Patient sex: M
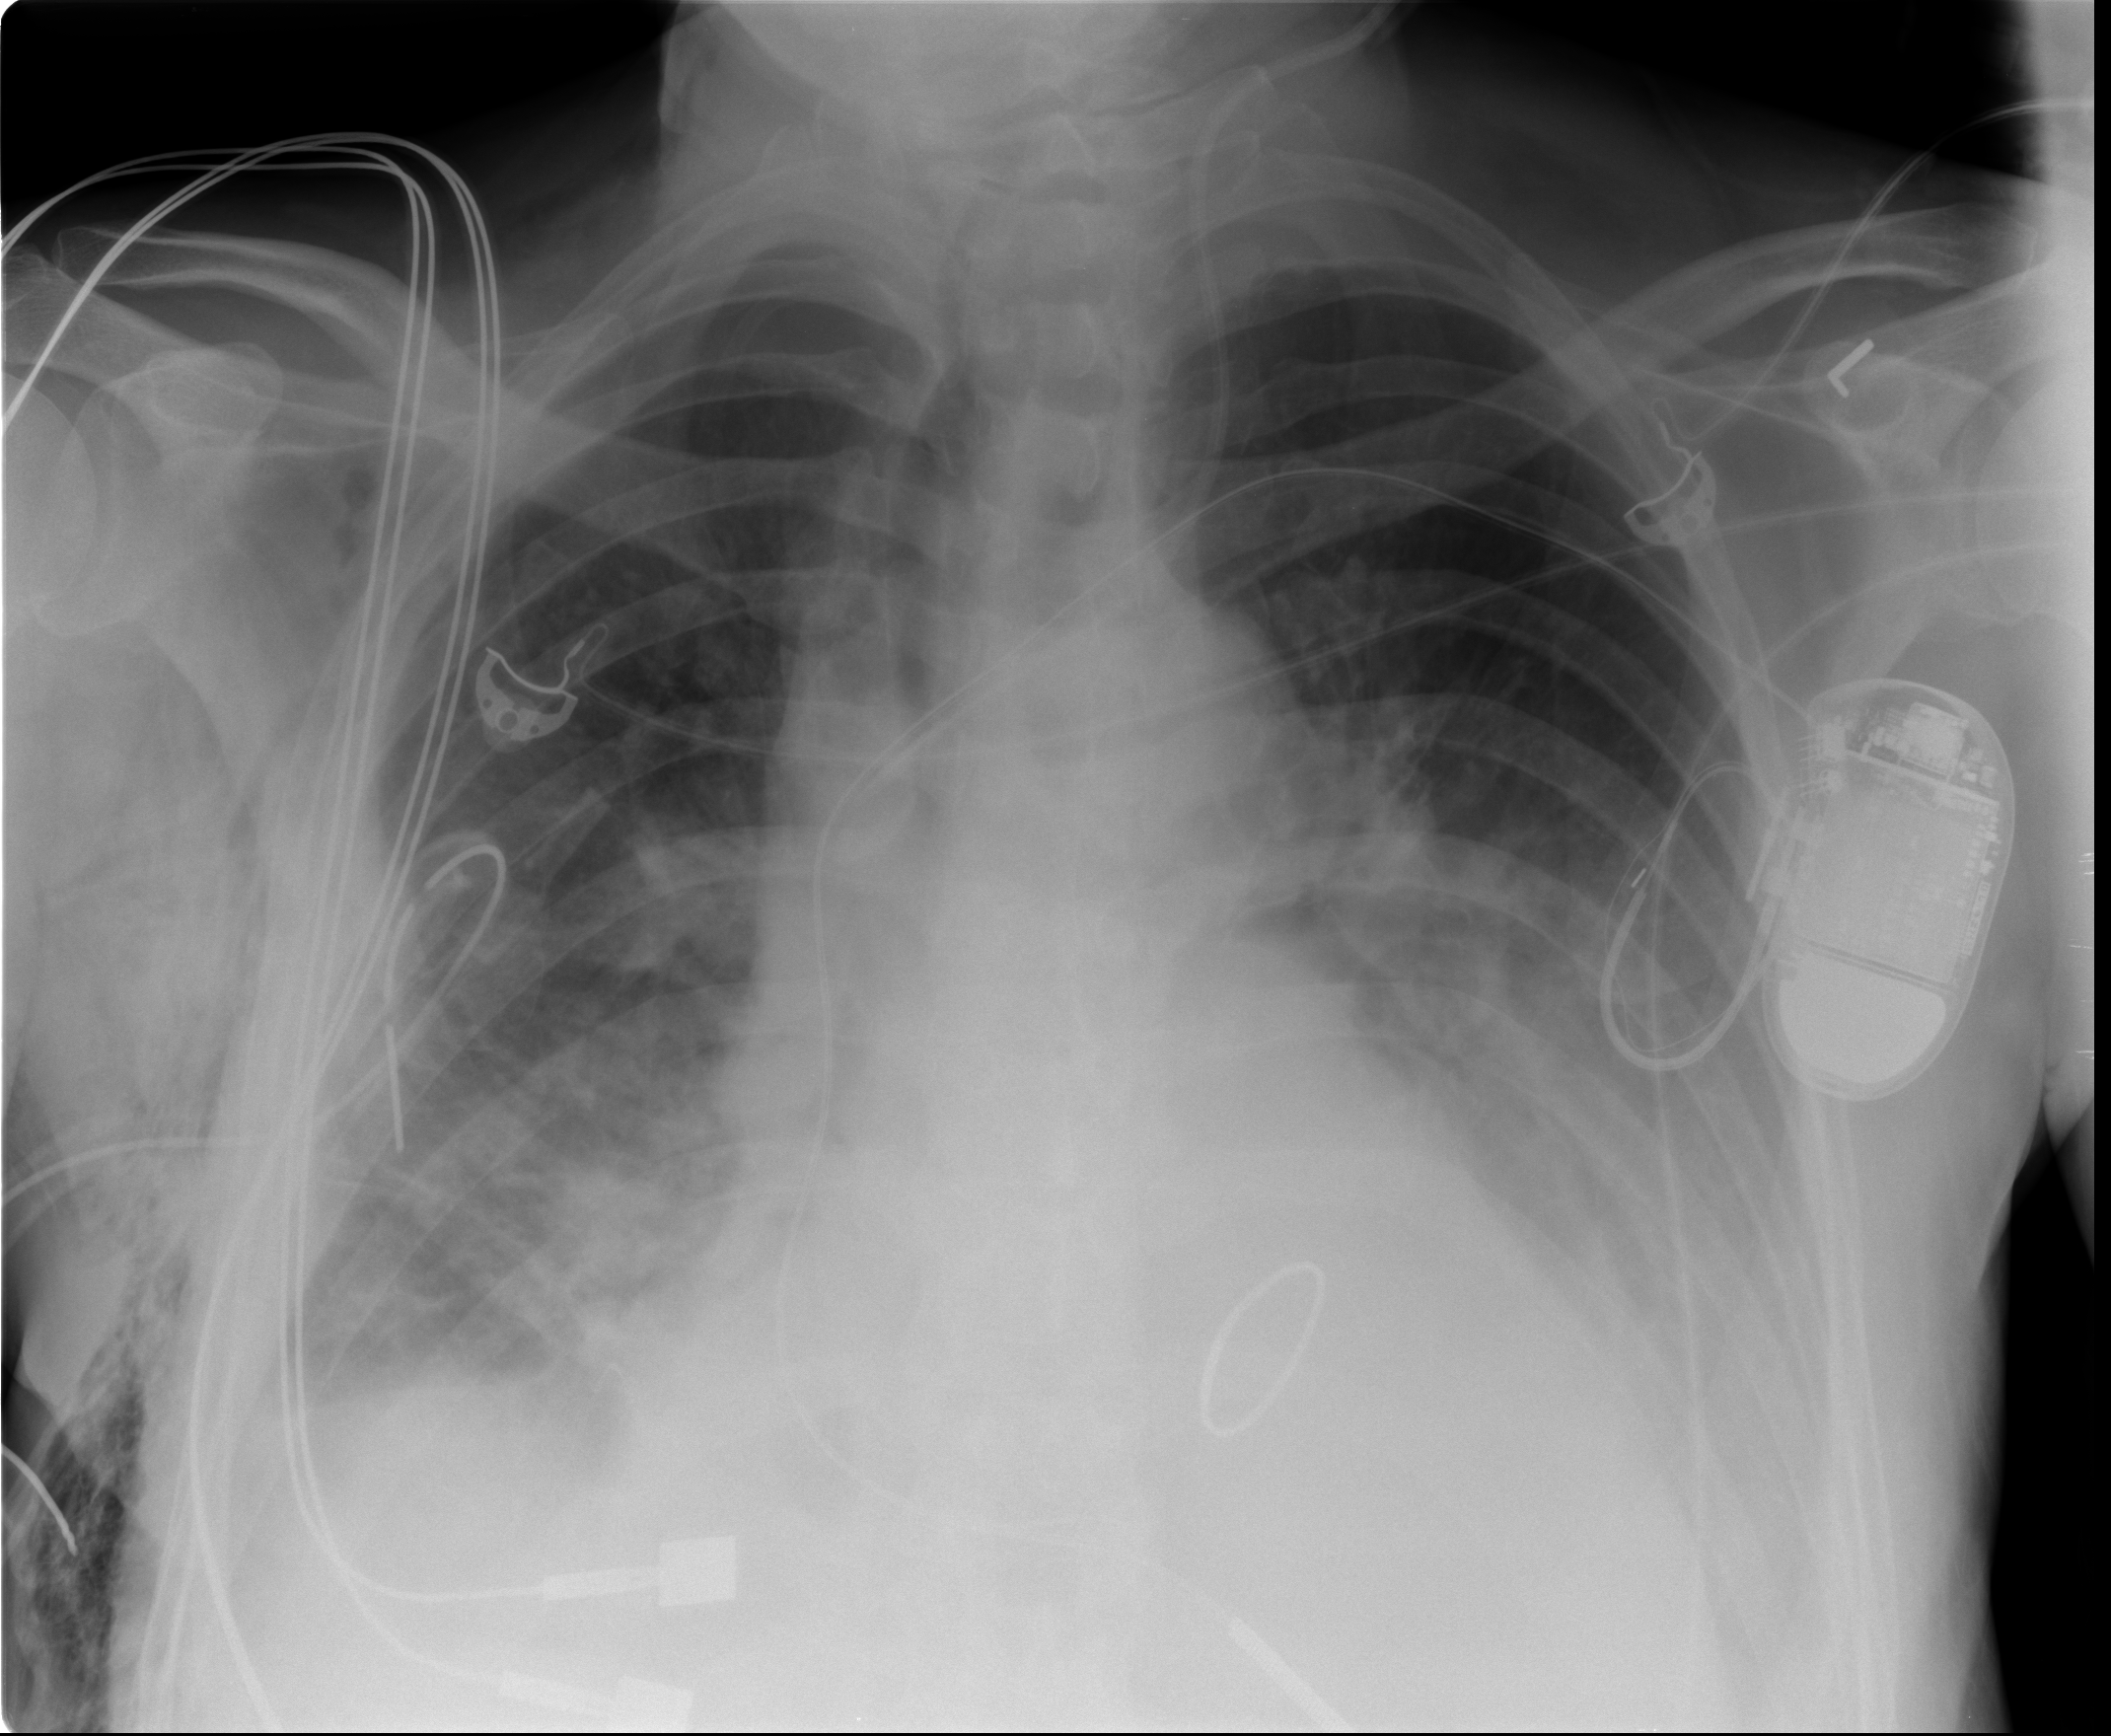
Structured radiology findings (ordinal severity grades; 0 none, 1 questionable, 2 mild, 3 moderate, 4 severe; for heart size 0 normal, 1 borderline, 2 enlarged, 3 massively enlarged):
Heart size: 2
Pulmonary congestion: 2
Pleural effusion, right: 2
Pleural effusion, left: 2
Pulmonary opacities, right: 2
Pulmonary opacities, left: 1
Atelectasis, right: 3
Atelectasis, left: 3